Interaction volume radius: 5 \u00c5
Interaction volume height: 15 \u00c5
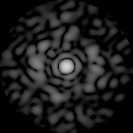
Disorder parameter: 0.8497